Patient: sex F, age 26
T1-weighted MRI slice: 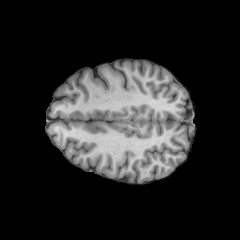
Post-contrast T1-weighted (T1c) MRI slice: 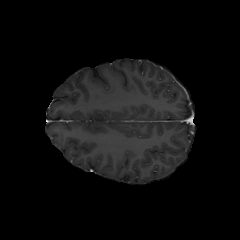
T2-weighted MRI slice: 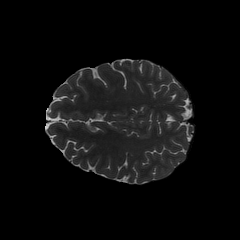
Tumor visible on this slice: no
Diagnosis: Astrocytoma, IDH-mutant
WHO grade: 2